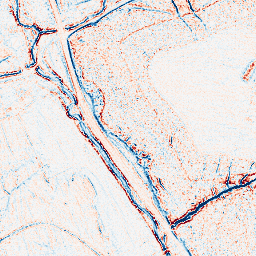
Category: edge_preserving
Decomposition family: bilateral
Decomposition parameters: d: 5
sigma_color: 25
sigma_space: 100
Upsampling method: bilinear
Upsampling parameters: scale: 8
Upsampling scale: 8